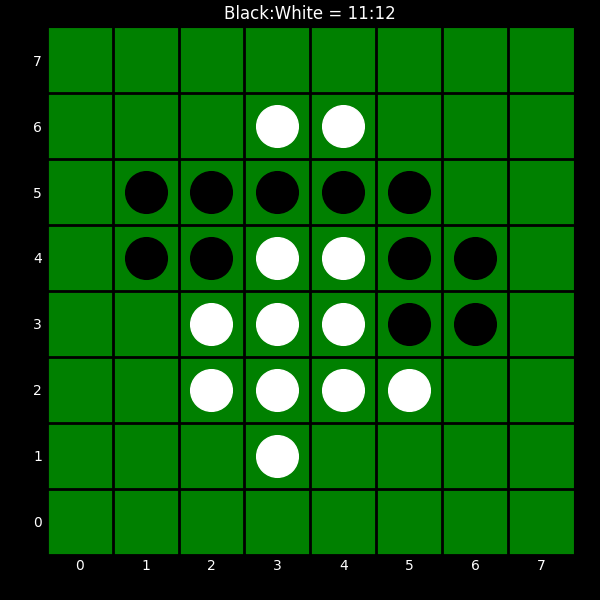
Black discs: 11
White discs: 12